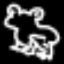
Label: frog